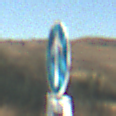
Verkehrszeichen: VorgeschriebeneFahrtrichtungGeradeaus
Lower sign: MehrspurigeFahrzeugeFrei8
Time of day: MorningAfternoon
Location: Outdoor (Nature)
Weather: PartlyCloudy
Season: NotSpecified
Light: Natural